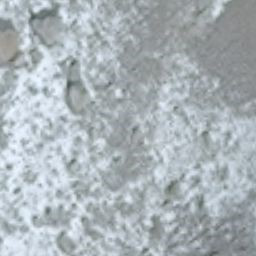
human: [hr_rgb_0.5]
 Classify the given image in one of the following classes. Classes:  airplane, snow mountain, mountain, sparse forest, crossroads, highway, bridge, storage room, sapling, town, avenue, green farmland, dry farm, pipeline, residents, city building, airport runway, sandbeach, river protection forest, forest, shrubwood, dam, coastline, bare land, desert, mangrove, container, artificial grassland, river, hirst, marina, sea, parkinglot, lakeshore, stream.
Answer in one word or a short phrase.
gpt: snow mountain